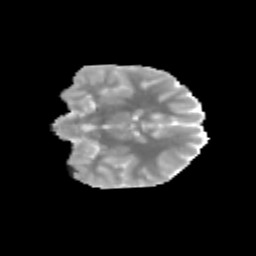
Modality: MD
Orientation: coronal
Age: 10
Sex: female
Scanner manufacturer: siemens
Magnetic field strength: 3 T
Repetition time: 3.8 s
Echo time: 0.07 s